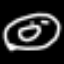
Label: donut